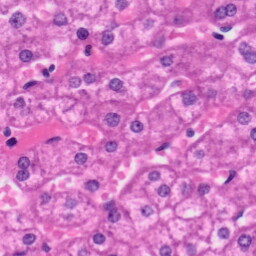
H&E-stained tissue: Liver